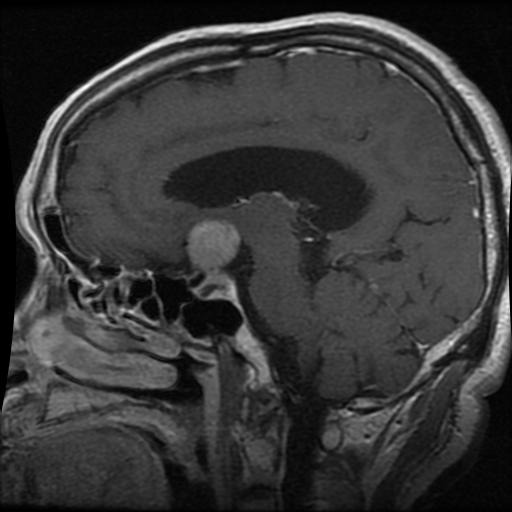
Label: pituitary